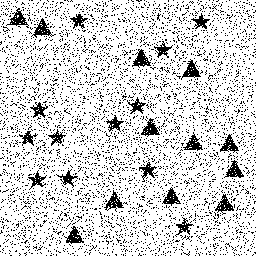
Squares: 0
Triangles: 12
Stars: 12
Total shapes: 24